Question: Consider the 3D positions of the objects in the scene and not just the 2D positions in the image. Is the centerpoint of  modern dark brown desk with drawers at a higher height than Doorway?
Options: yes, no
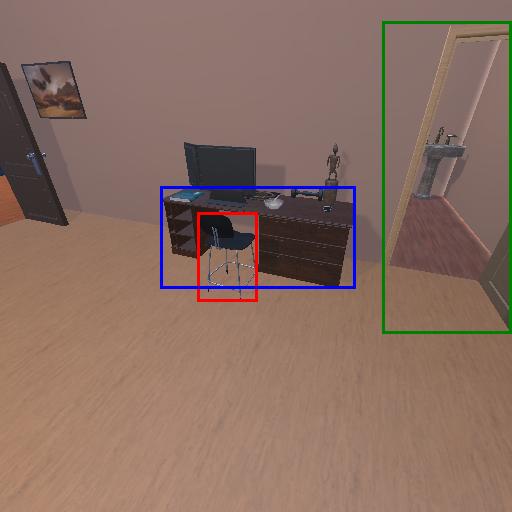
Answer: yes